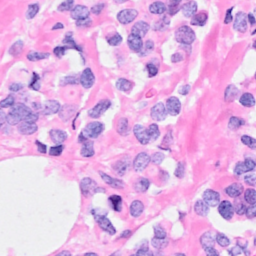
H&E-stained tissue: Breast